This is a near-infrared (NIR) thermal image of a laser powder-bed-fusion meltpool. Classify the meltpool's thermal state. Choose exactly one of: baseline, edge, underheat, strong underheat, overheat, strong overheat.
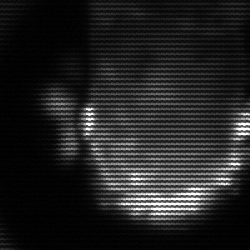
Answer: baseline